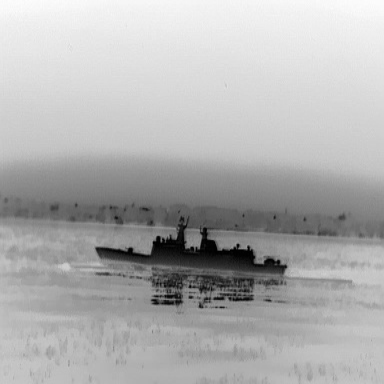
There is a warship in the infrared image.